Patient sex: F
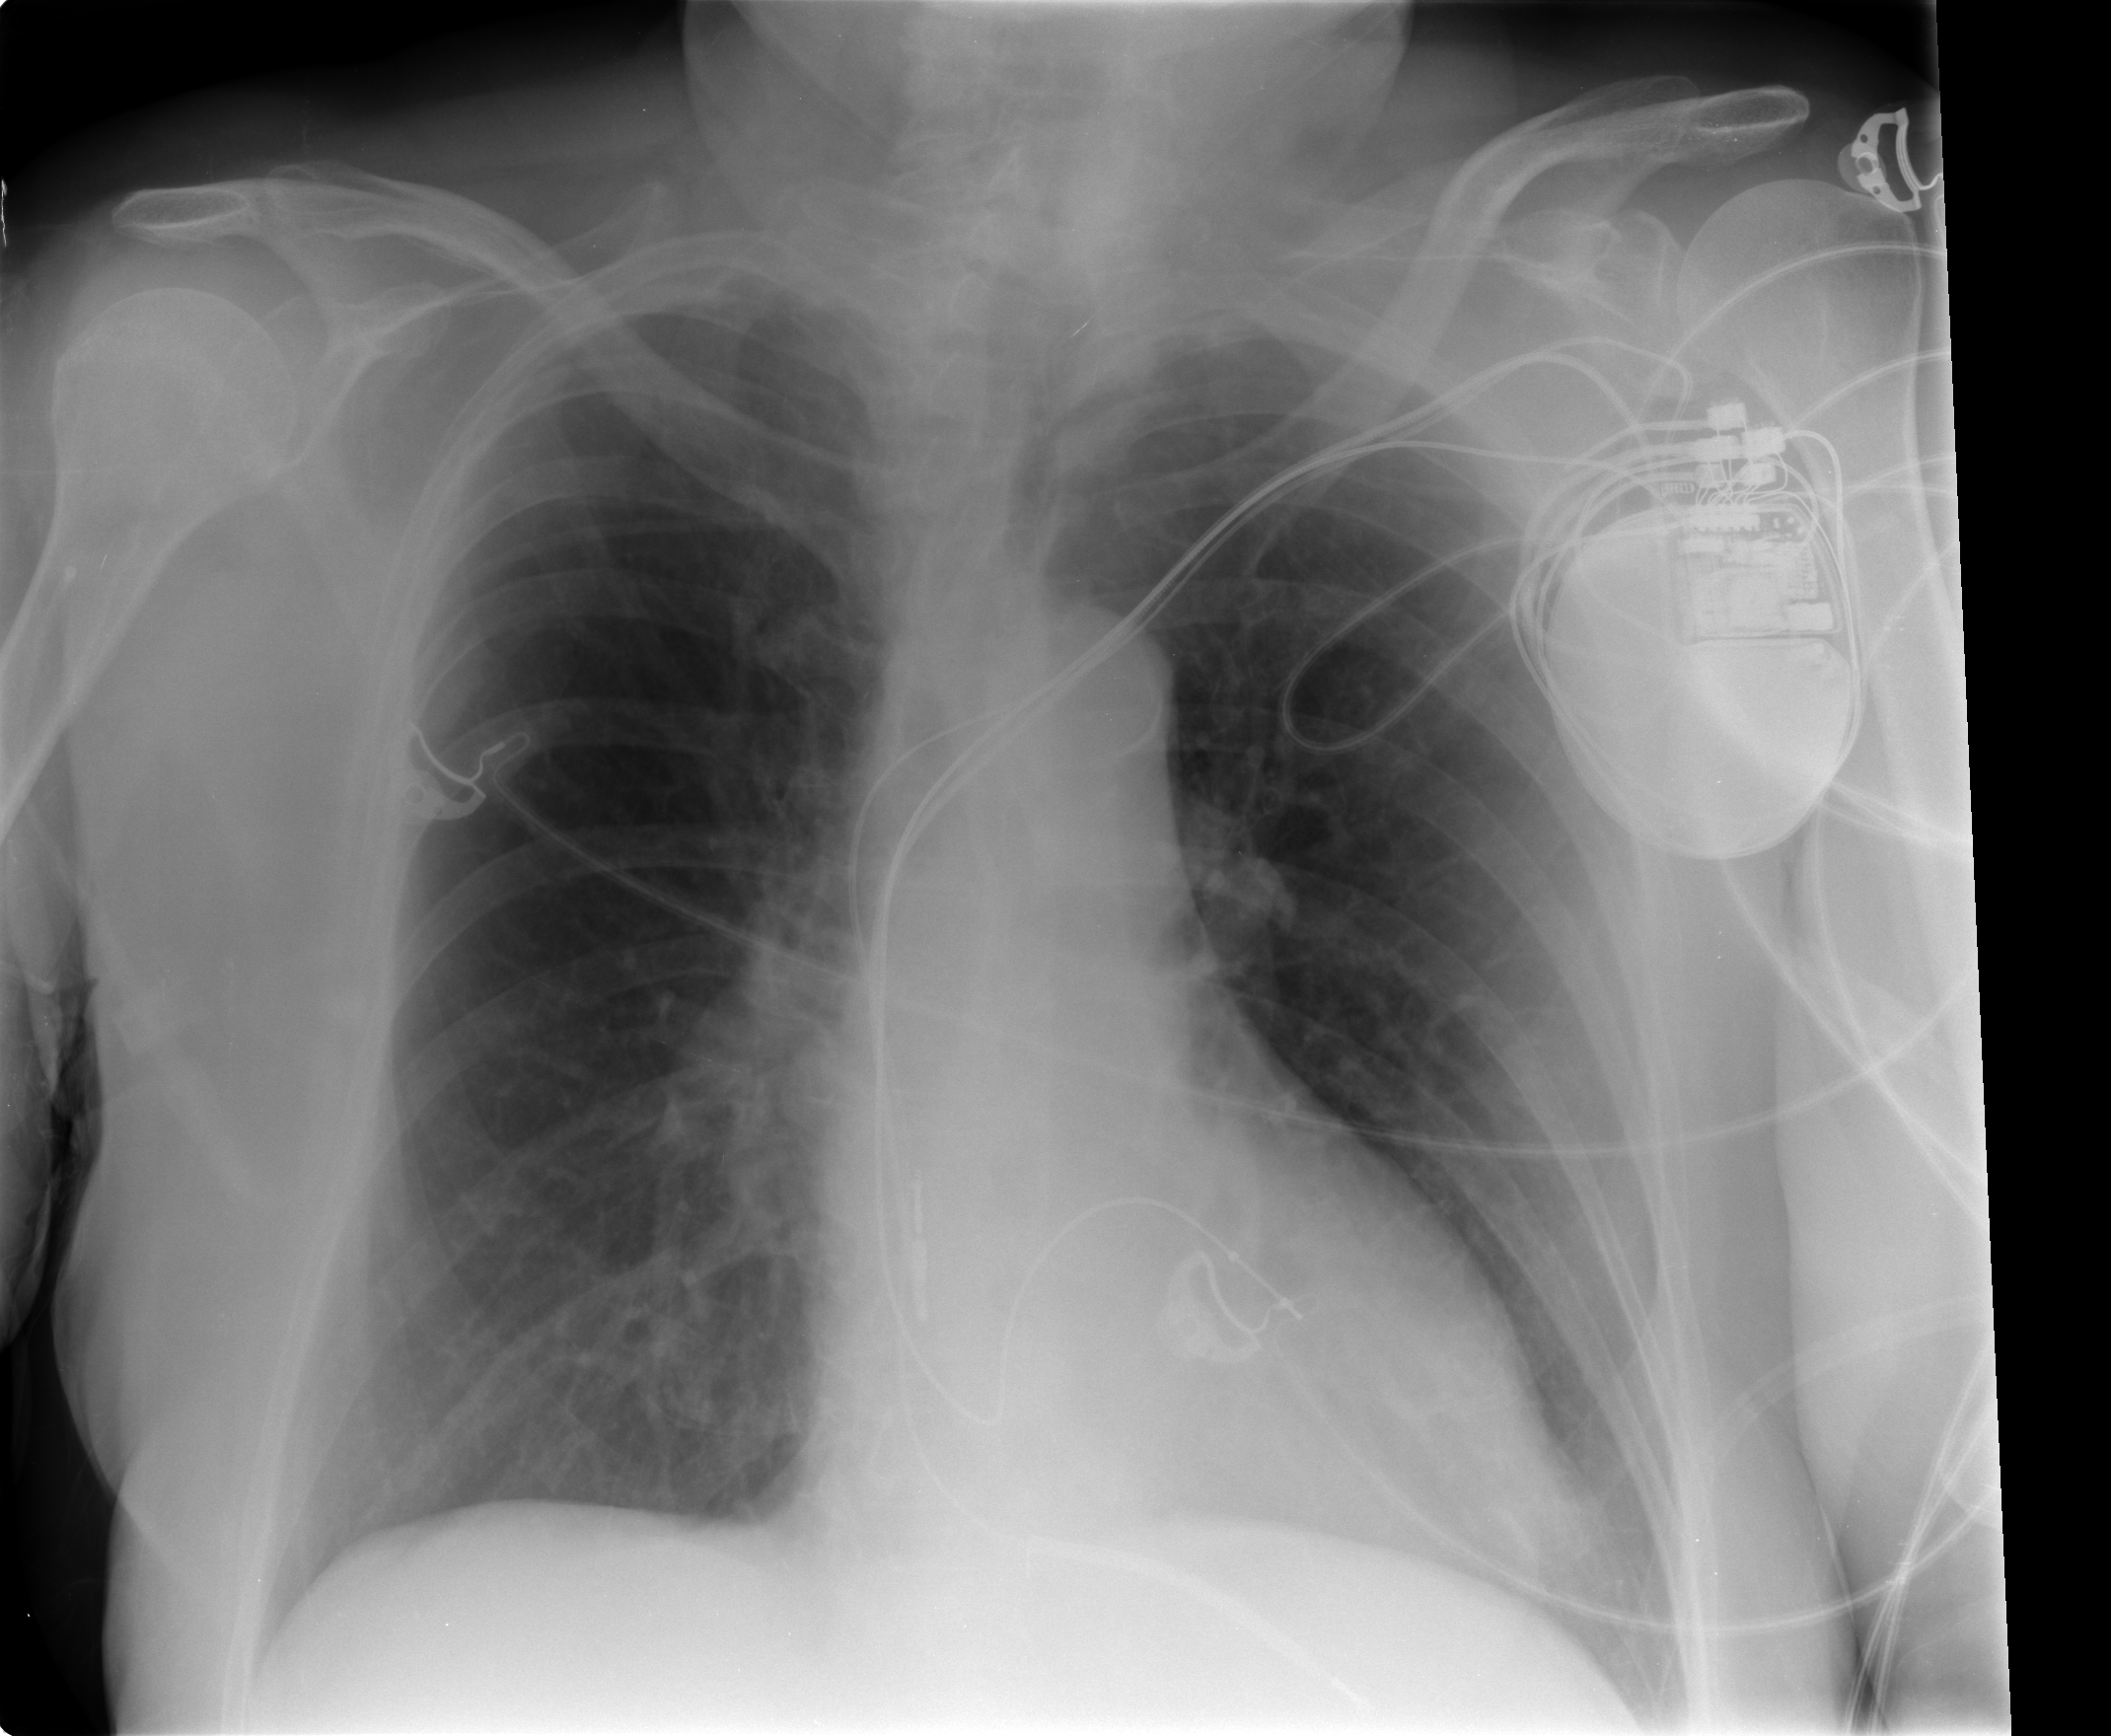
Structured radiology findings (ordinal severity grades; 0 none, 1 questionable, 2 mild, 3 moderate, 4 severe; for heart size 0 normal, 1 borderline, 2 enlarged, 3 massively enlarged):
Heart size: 0
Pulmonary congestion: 2
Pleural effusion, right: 0
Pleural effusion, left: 0
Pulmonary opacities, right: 0
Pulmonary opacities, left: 0
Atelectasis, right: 0
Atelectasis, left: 0